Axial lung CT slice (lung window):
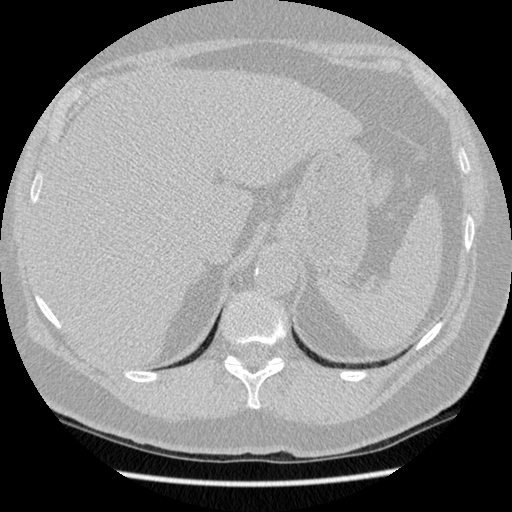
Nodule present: no